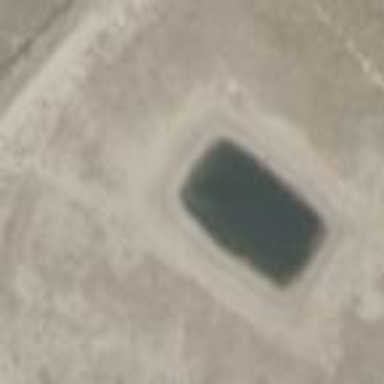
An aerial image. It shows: Reservoir.